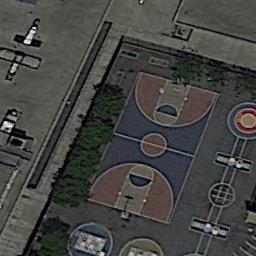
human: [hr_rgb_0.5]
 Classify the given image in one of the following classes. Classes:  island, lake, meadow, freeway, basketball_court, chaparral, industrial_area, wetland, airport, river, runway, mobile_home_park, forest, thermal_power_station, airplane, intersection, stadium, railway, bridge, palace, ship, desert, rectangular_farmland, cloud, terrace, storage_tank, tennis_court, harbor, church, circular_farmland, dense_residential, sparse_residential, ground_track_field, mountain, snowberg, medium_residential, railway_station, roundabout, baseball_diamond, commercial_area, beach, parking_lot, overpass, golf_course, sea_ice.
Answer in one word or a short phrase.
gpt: basketball_court